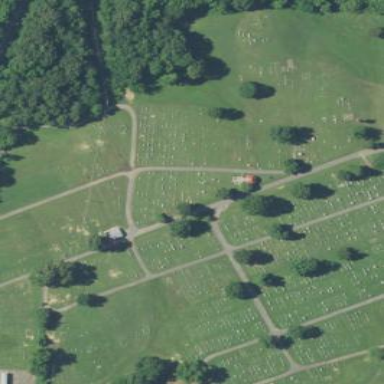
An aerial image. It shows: Cemetery.